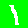
Digit: 1